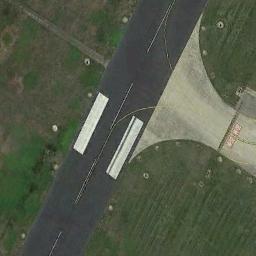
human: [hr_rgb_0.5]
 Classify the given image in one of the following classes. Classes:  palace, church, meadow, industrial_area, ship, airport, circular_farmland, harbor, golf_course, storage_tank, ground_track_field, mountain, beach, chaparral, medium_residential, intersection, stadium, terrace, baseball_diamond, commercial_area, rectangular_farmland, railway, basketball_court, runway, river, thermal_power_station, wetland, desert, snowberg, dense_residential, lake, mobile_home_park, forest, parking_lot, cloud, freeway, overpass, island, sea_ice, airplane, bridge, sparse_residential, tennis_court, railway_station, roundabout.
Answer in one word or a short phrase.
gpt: runway